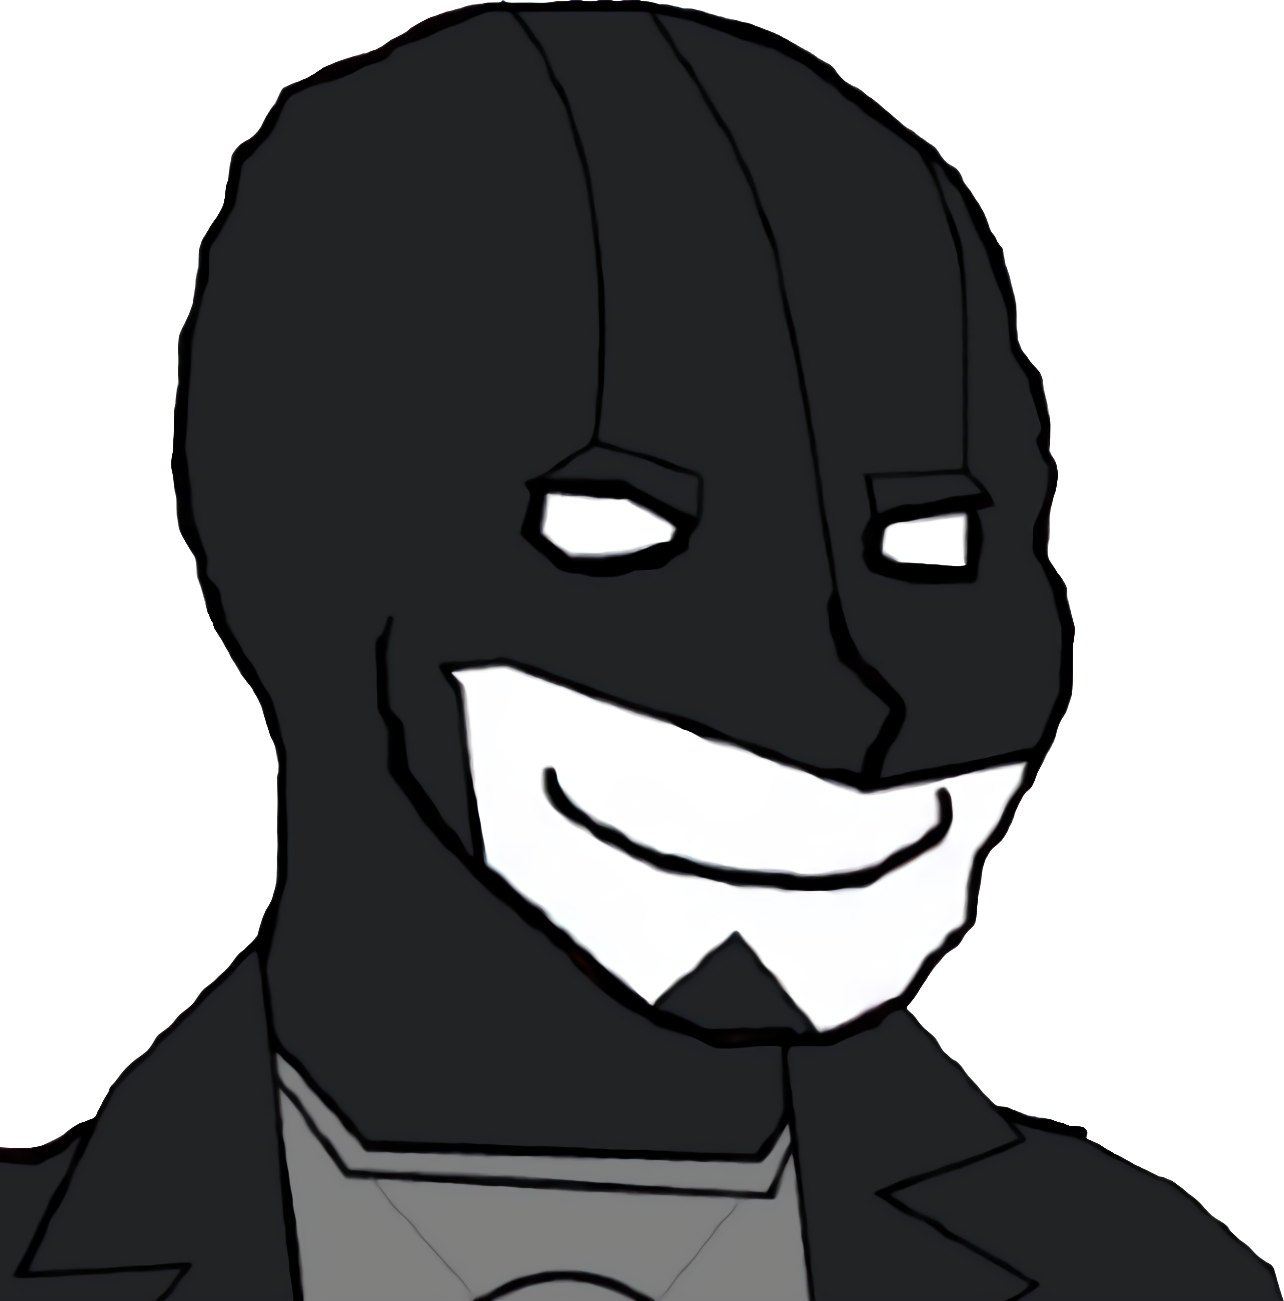
Label: 5_Oomer